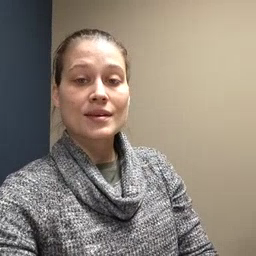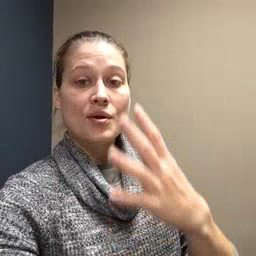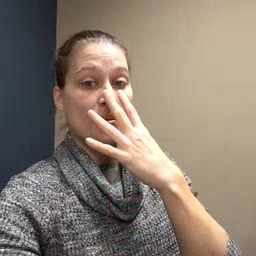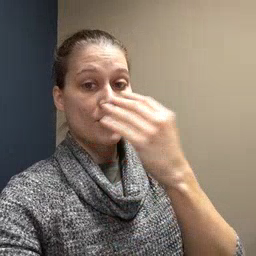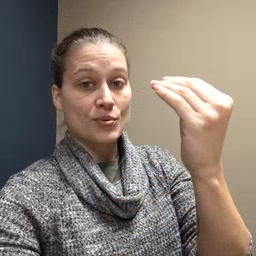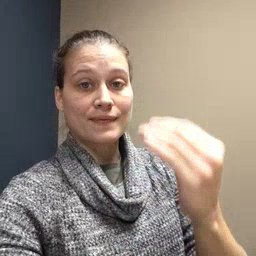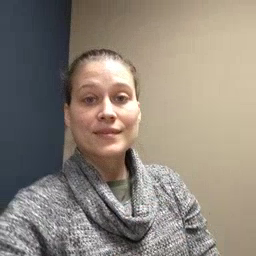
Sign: wolf